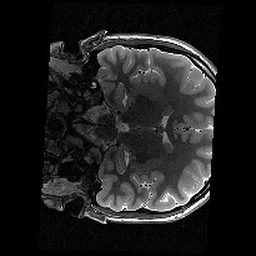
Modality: T2w
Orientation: coronal
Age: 11
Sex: female
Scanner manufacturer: siemens
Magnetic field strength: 3 T
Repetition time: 9.23 s
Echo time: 0.067 s